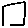
Label: square